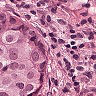
Metastatic tissue present: yes